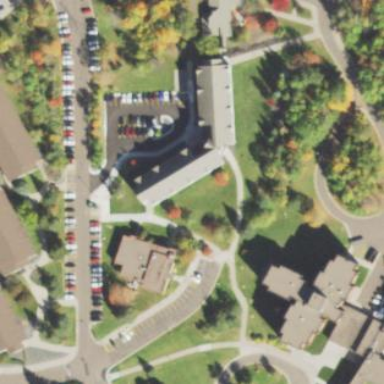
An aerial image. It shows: Residential building part of university campus.